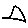
Label: triangle